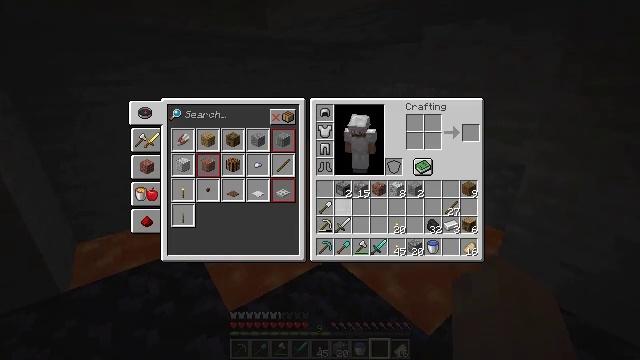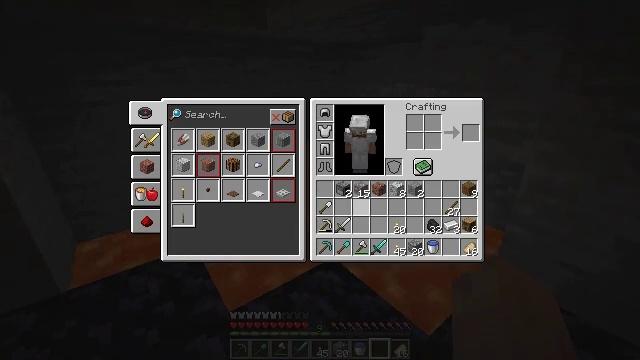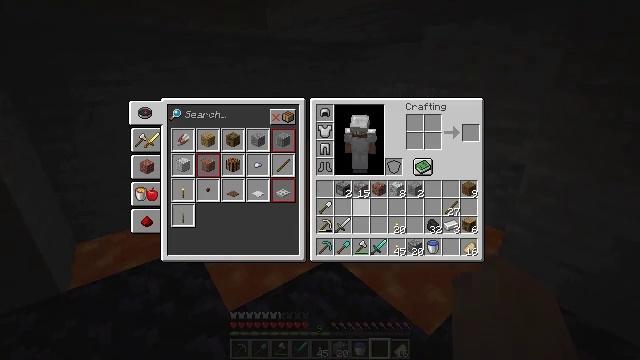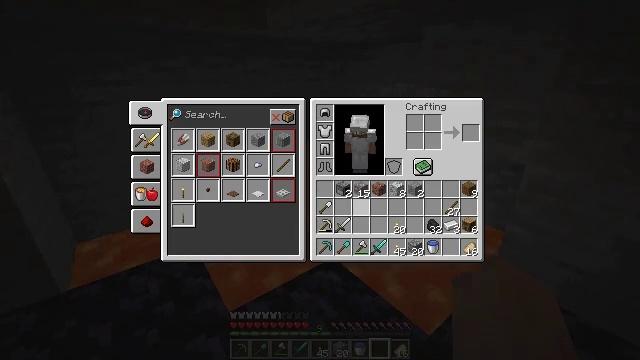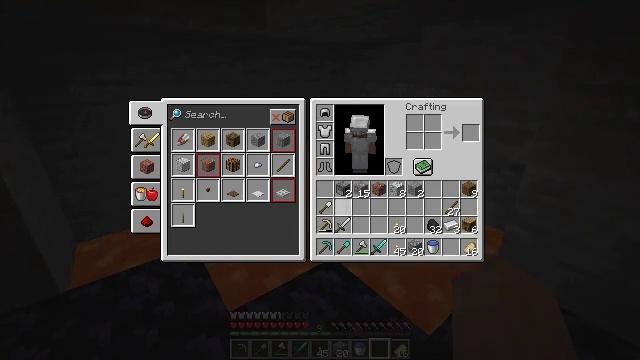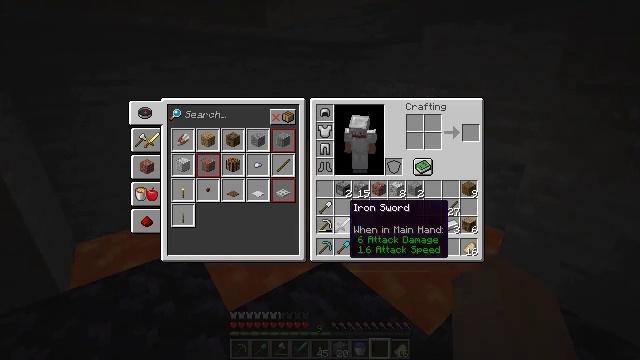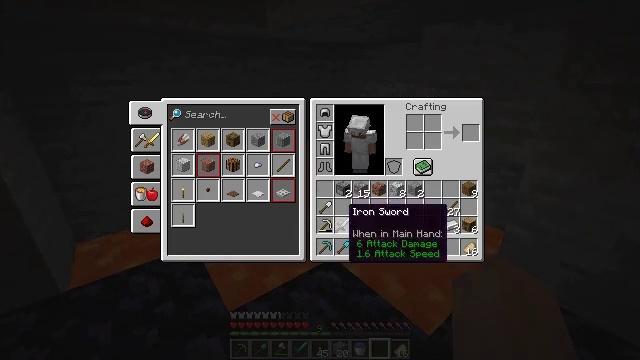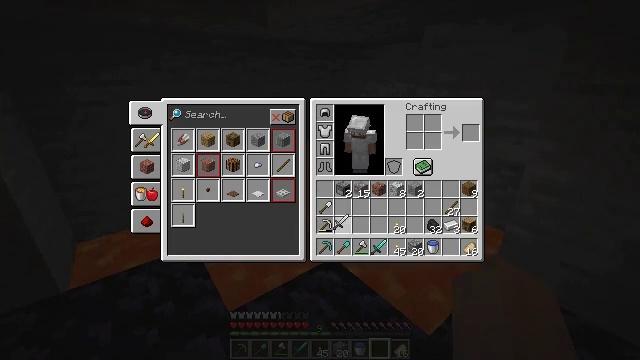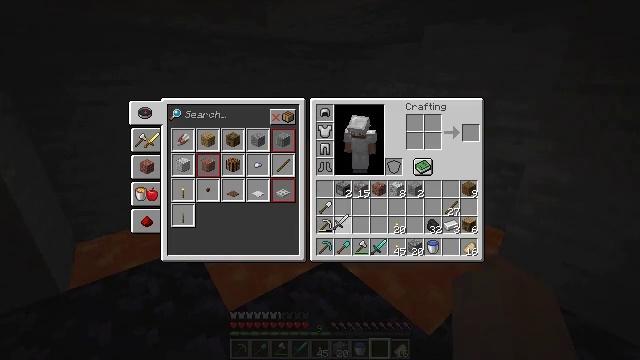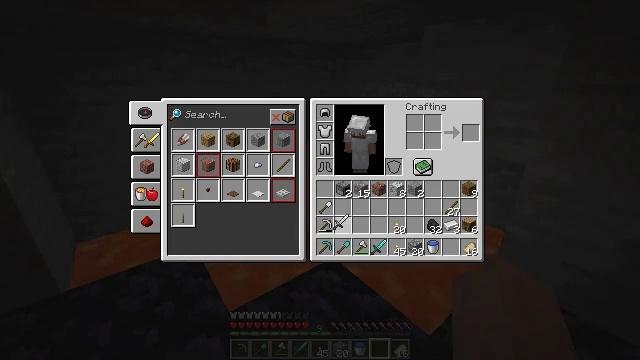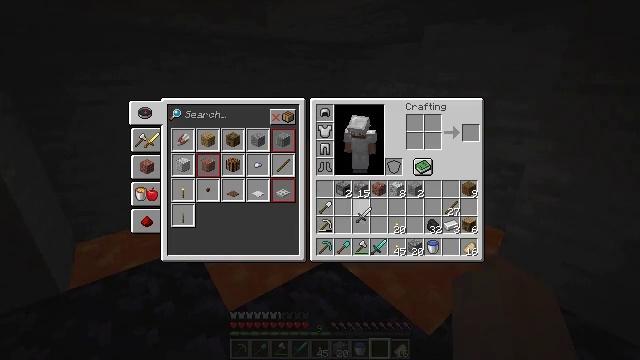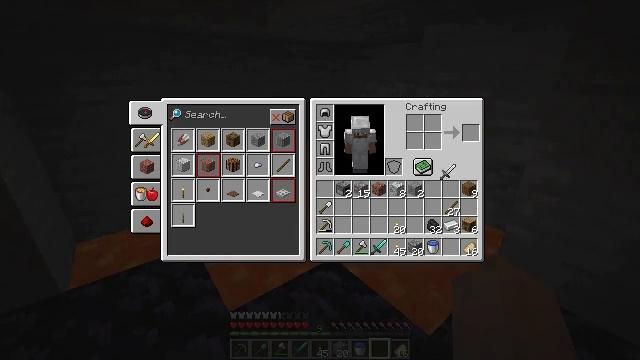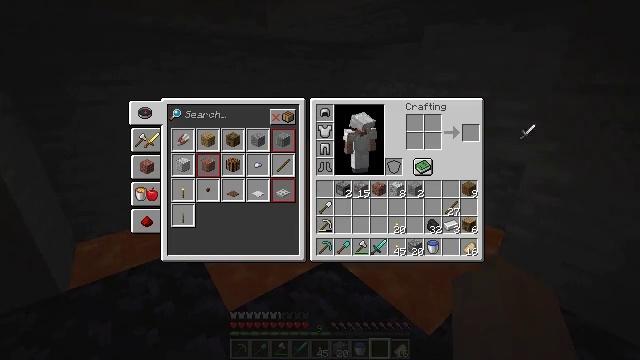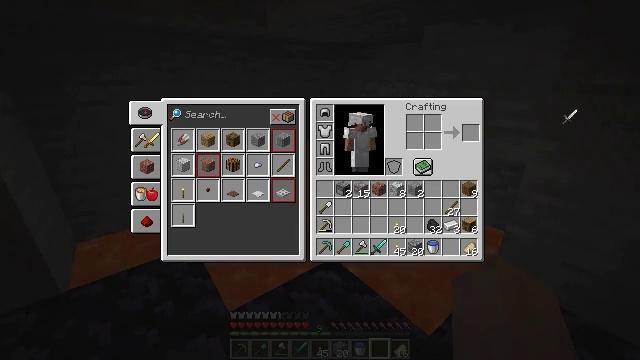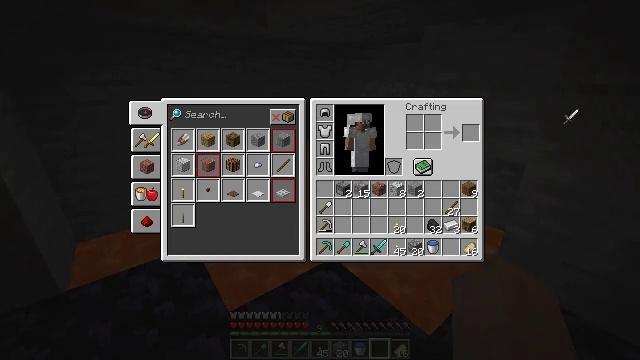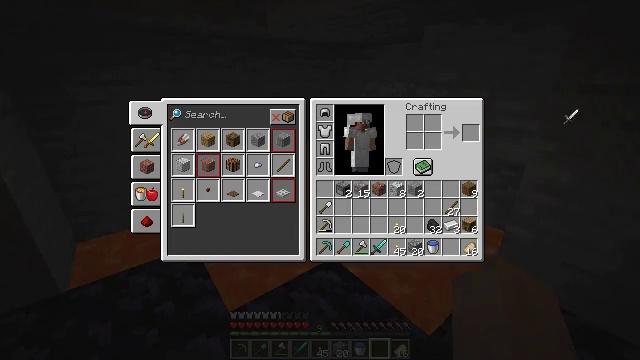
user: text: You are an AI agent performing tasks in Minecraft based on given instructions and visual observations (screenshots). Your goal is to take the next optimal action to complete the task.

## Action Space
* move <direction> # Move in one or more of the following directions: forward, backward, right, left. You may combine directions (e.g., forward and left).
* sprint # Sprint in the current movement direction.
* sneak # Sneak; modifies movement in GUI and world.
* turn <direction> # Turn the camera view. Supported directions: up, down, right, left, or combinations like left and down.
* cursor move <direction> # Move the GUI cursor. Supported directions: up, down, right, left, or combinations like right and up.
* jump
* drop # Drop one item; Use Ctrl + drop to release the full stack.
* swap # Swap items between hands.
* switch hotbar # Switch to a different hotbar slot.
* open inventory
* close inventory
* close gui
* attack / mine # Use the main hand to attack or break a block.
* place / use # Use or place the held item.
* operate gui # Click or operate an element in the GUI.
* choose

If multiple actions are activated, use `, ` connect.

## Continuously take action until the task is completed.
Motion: motion action
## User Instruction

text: Drop an iron sword.
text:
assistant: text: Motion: no_op
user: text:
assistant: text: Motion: no_op
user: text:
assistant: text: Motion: no_op
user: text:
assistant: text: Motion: no_op
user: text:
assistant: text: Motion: no_op
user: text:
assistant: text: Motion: no_op
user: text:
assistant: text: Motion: operate gui
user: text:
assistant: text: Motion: operate gui
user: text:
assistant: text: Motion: operate gui
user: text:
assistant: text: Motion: cursor move right and up, operate gui
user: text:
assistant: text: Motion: cursor move right and up
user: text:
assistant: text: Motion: cursor move right and up
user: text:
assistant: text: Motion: cursor move right and up
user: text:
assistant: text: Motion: operate gui
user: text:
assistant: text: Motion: operate gui
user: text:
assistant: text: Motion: cursor move left, operate gui
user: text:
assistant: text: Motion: cursor move left and down
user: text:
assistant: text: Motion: cursor move left and down
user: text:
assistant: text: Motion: cursor move left and down
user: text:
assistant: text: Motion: cursor move left and down
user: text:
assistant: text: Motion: cursor move left
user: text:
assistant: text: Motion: no_op